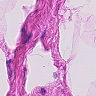
Metastatic tissue present: no